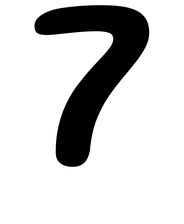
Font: Gluten_Medium